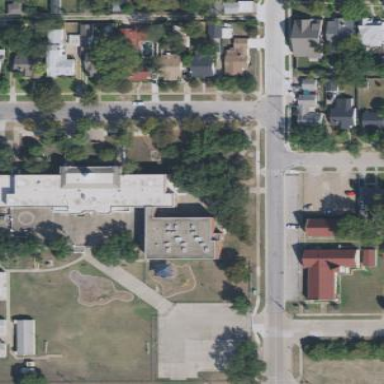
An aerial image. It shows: School.